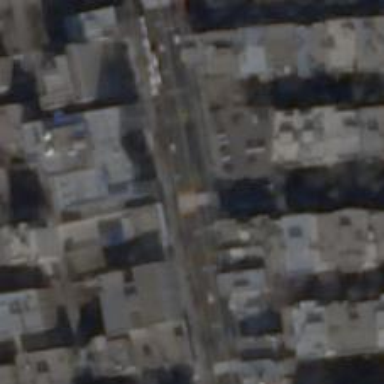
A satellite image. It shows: Marked crossing on the road.